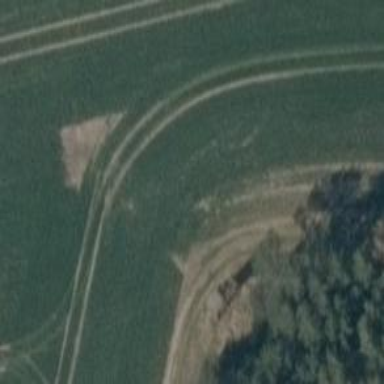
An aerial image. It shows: Dirt path with track type grade4.